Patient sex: M
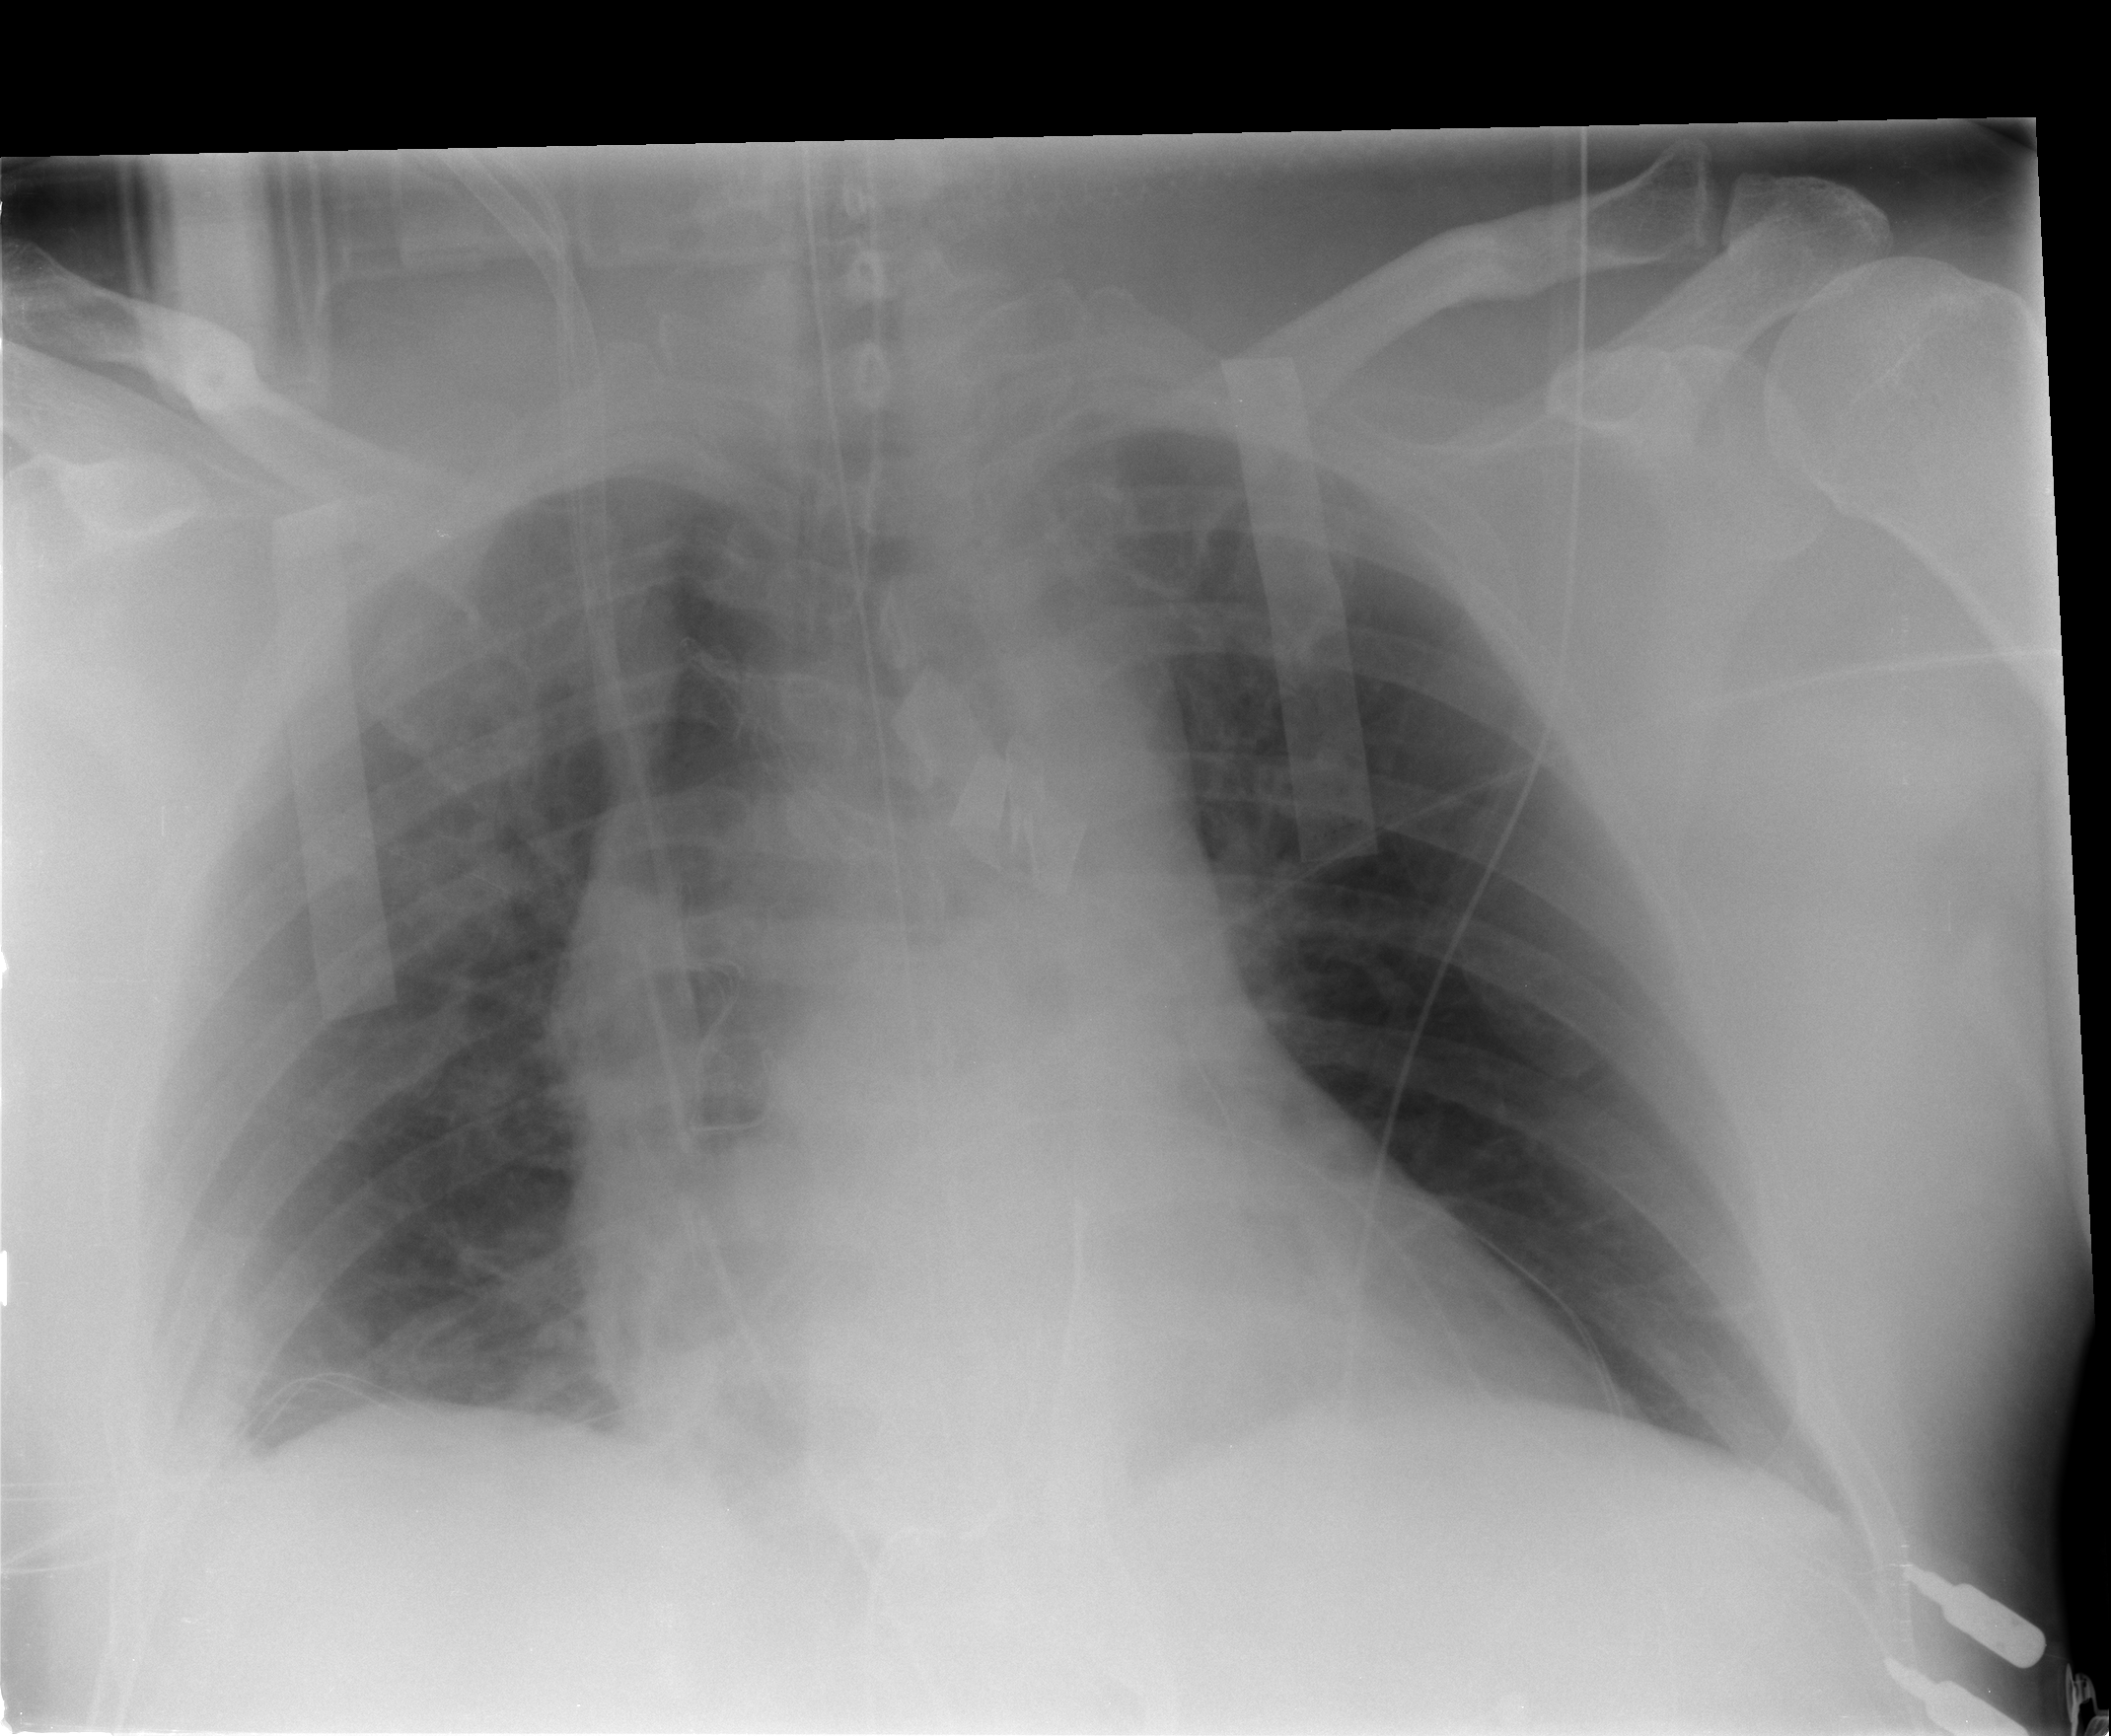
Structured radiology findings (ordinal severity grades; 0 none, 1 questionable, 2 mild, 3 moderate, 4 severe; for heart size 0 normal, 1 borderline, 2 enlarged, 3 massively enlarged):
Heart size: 1
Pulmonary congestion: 0
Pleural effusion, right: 1
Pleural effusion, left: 0
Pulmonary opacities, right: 0
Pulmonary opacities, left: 0
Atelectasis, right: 2
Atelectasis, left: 0